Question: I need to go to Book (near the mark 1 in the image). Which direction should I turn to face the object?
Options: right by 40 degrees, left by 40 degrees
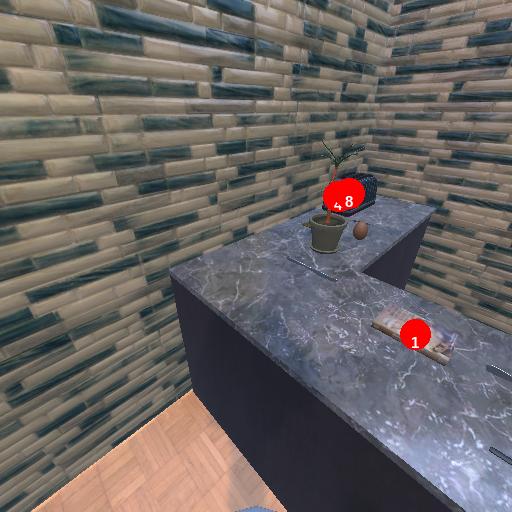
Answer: right by 40 degrees